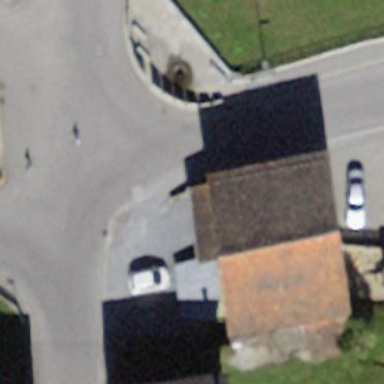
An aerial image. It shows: Shed.